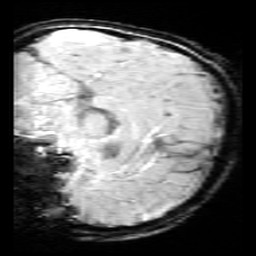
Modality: SWI
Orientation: sagittal
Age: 9
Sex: male
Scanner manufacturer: siemens
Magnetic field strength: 3 T
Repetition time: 0.027 s
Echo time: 0.02 s